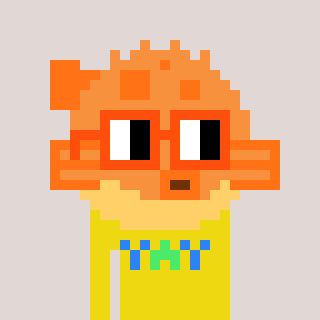
a pixel art character with square orange glasses, a pufferfish-shaped head and a yellow-colored body on a warm background